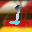
Label: 1